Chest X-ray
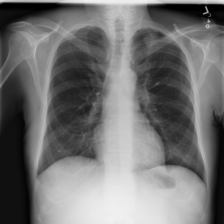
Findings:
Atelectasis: negative
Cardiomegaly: negative
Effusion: negative
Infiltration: negative
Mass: negative
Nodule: negative
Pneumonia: negative
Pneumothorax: negative
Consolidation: negative
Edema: negative
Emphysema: negative
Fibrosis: negative
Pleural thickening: negative
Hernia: negative